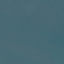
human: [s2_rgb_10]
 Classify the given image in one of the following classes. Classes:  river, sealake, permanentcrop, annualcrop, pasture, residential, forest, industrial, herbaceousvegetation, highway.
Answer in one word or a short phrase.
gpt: SeaLake